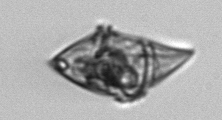
Label: Gyrodinium